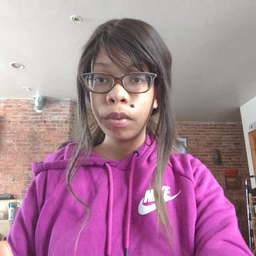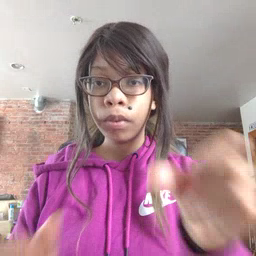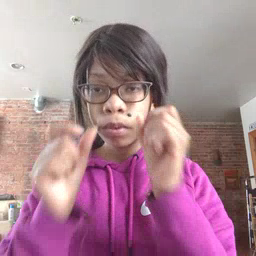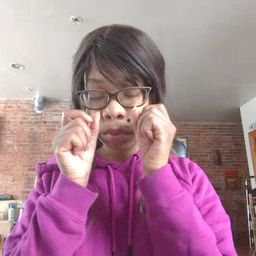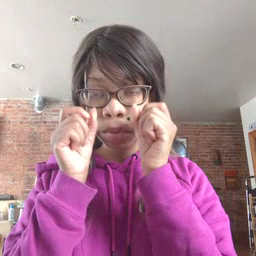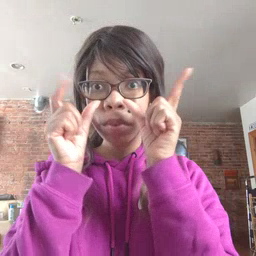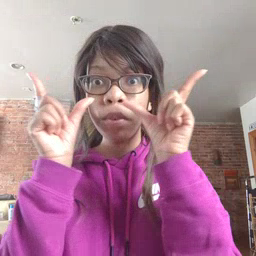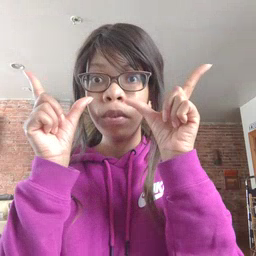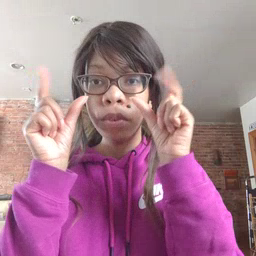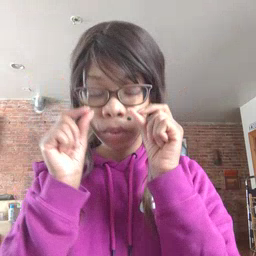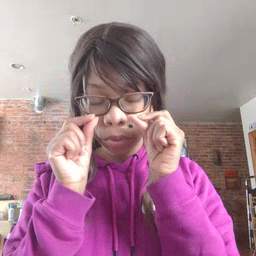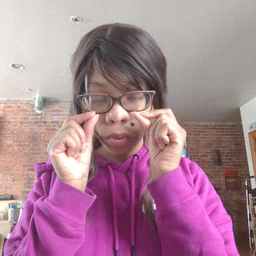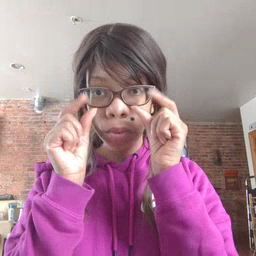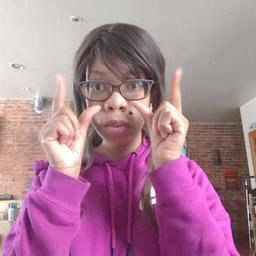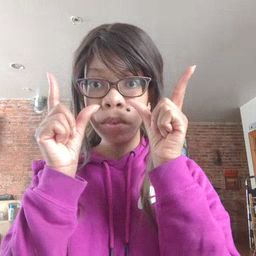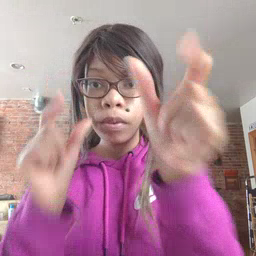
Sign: wake